Interaction volume radius: 5 \u00c5
Interaction volume height: 35 \u00c5
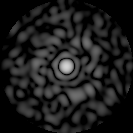
Disorder parameter: 0.8545